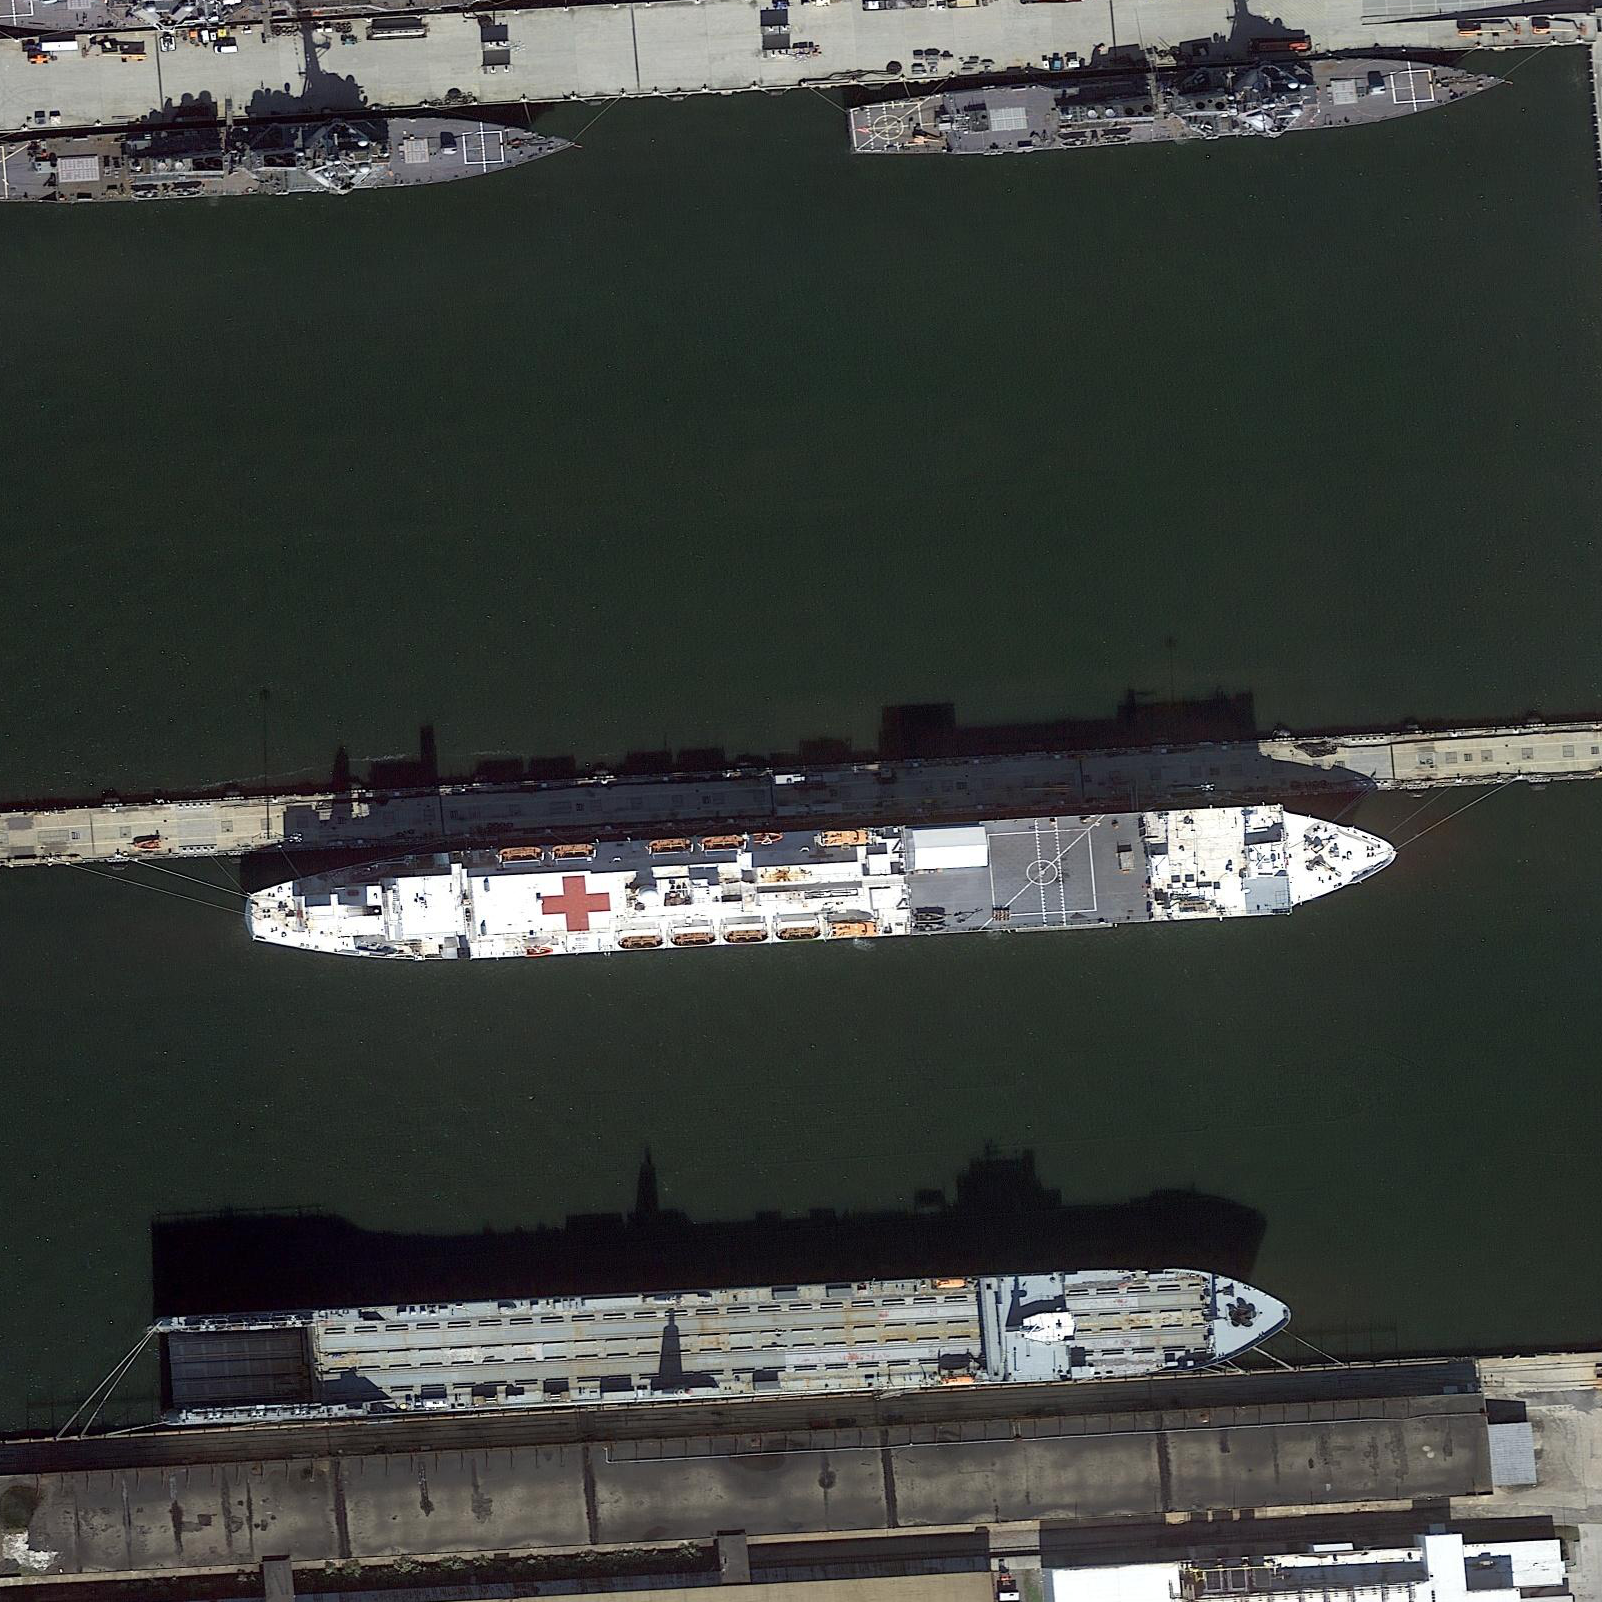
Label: civil